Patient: sex M, age 61
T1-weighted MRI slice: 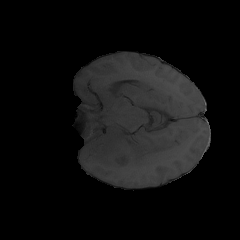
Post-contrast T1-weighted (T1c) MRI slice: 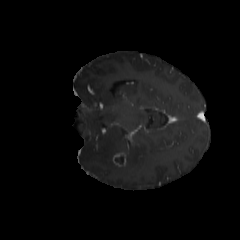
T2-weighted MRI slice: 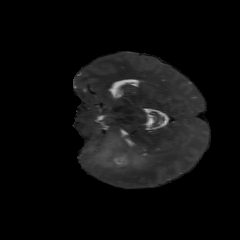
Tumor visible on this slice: yes
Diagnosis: Glioblastoma, IDH-wildtype
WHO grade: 4